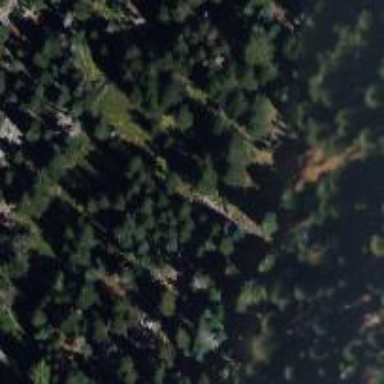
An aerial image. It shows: Wet meadow with wood vegetation.